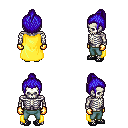
a pixel art fantasy rpg character, male body template, skeleton, yellow cape, teal pants, blue short topknot hairstyle, gold gloves, ghillies, four views (front, back, left, right), 2x2 character sprite sheet, small pixel art, hard edges, no anti-aliasing